Question: I'm in love with Ruby. In this language all core functions are actually methods. That's why I prefer postfix notation - when the data, which I want to process is placed left from the body of anonymous processing function, for example: 'array.map{...}'. I believe, that it has advantages in how easy is this code to read.
But Mathetica, being functional (yeah, it can be procedural if you want) dictates a style, where Function name is placed left from the data. As we can see in its manuals, '//' is used only when it's some simple Function, without arguments, like 'list // MatrixForm'. When Function needs a lot of arguments, people who wrote manuals, use syntax 'F[data]'.
It would be okay, but my problem is the case 'F[f,data]', for example 'Do[function, {x, a, b}]'. Most of Mathematica functions (if not all) have arguments in exactly this order - '[function, data]', not '[data, function]'. As I prefer to use pure functions to keep namespace clean instead of creating a lot of named functions in my notebook, the argument 'function' can be too big - so big, that argument 'data' would be placed on the 5-20th line of code after the line with Function call.
This is why sometimes, when Ruby nature takes me under control, I rewrite such functions in postfix way:

Because it's important for me, that pure function (potentially big code) is placed right from processing data. Yeah I do it and I'm happy. But there are two things:
1. this causes Mathematica's highlighting parser problem: the x in postfix notation is highlighted with blue color, not turquoise;
2. everytime when I look into Mathematica manuals, I see examples like this one: Do[x[[i]] = (v[[i]] - U[[i, i + 1 ;; n]].x[[i + 1 ;; n]])/ U[[i, i]], {i, n, 1, -1}];, which means... hell, they think it's easy to read/support/etc.?!
So these two things made me ask this question here: am I so bad boy, that use my Ruby-style, and do, or is it , and should write as I like to?
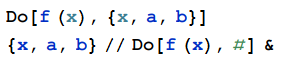
Answer: <URL> 4 ways of applying a function to its arguments:
1. standard function form: f[x]
2. prefix: f@x or g@@{x,y}
3. postfix: x // f, and
4. infix: x~g~y which is equivalent to g[x,y].
What form you choose to use is up to you, and is often an aesthetic choice, more than anything else. Internally, 'f@x' is interpreted as 'f[x]'. Personally, I primarily use postfix, like you, because I view each function in the chain as a transformation, and it is easier to string multiple transformations together like that. That said, my code will be littered with both the standard form and prefix form mostly depending on whim, but I tend to use standard form more as it evokes a feeling of containment with regards to the functions parameters.
I took a little liberty with the prefix form, as I included the shorthand form of <URL>.
The method I use to pass multiple variables to my functions using the postfix form is via lists. This necessitates a little more work as I have to write
'''
{x,y} // f[ #[[1]], #[[2]] ]&
'''
to specify which element of the 'List' corresponds to the appropriate parameter. I tend to do this, but you could combine this with 'Apply' like
'''
{x,y} // f @@ #&
'''
which involves less typing, but could be more difficult to interpret when you read it later.
: I should point out that 'f' and 'g' above are just placeholders, they can, and often are, replaced with pure functions, e.g. '#+1& @ x' is mostly equivalent to '#+1&<URL>.
To clarify, per <URL>.